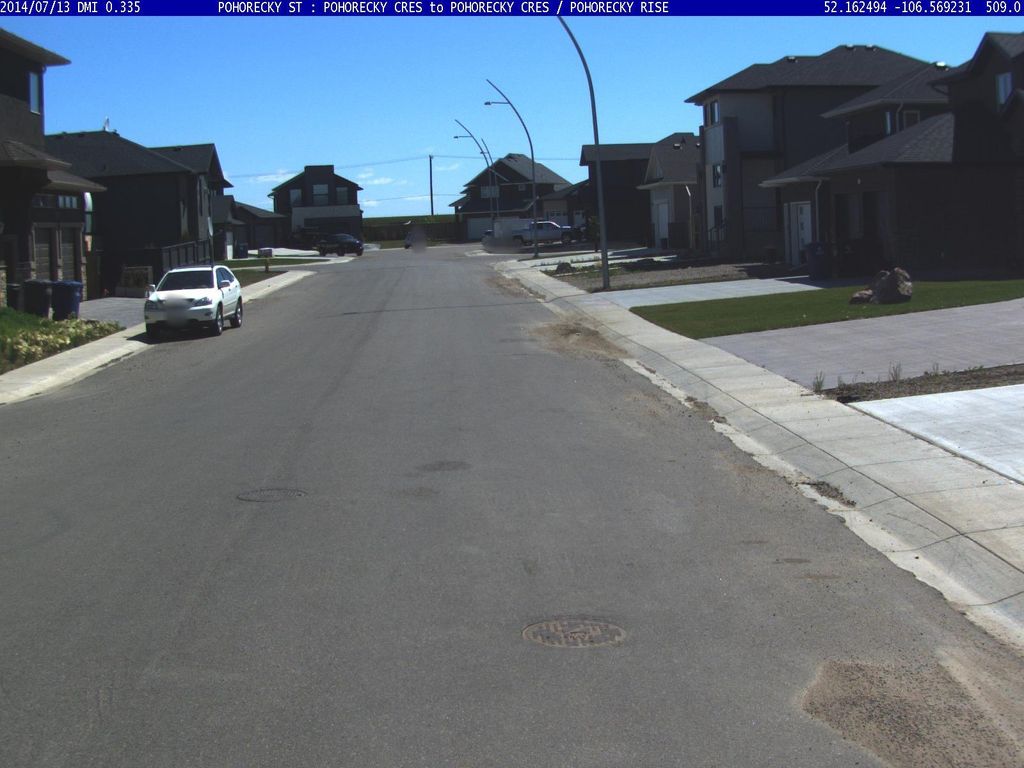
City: saskatoon